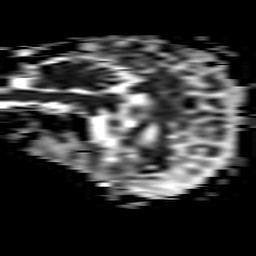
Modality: ADC
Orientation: sagittal
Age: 52
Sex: female
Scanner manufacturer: philips
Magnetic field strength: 3 T
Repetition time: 3.33 s
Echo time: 0.076 s